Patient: sex M, age 60
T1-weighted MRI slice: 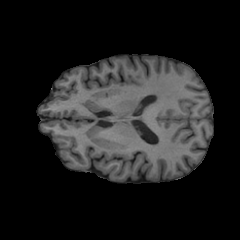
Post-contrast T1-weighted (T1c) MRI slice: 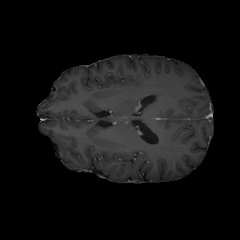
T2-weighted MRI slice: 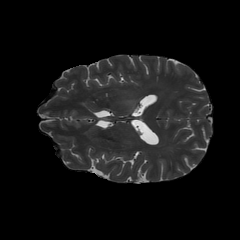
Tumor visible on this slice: no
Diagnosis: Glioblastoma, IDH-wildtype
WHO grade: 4